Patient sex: F
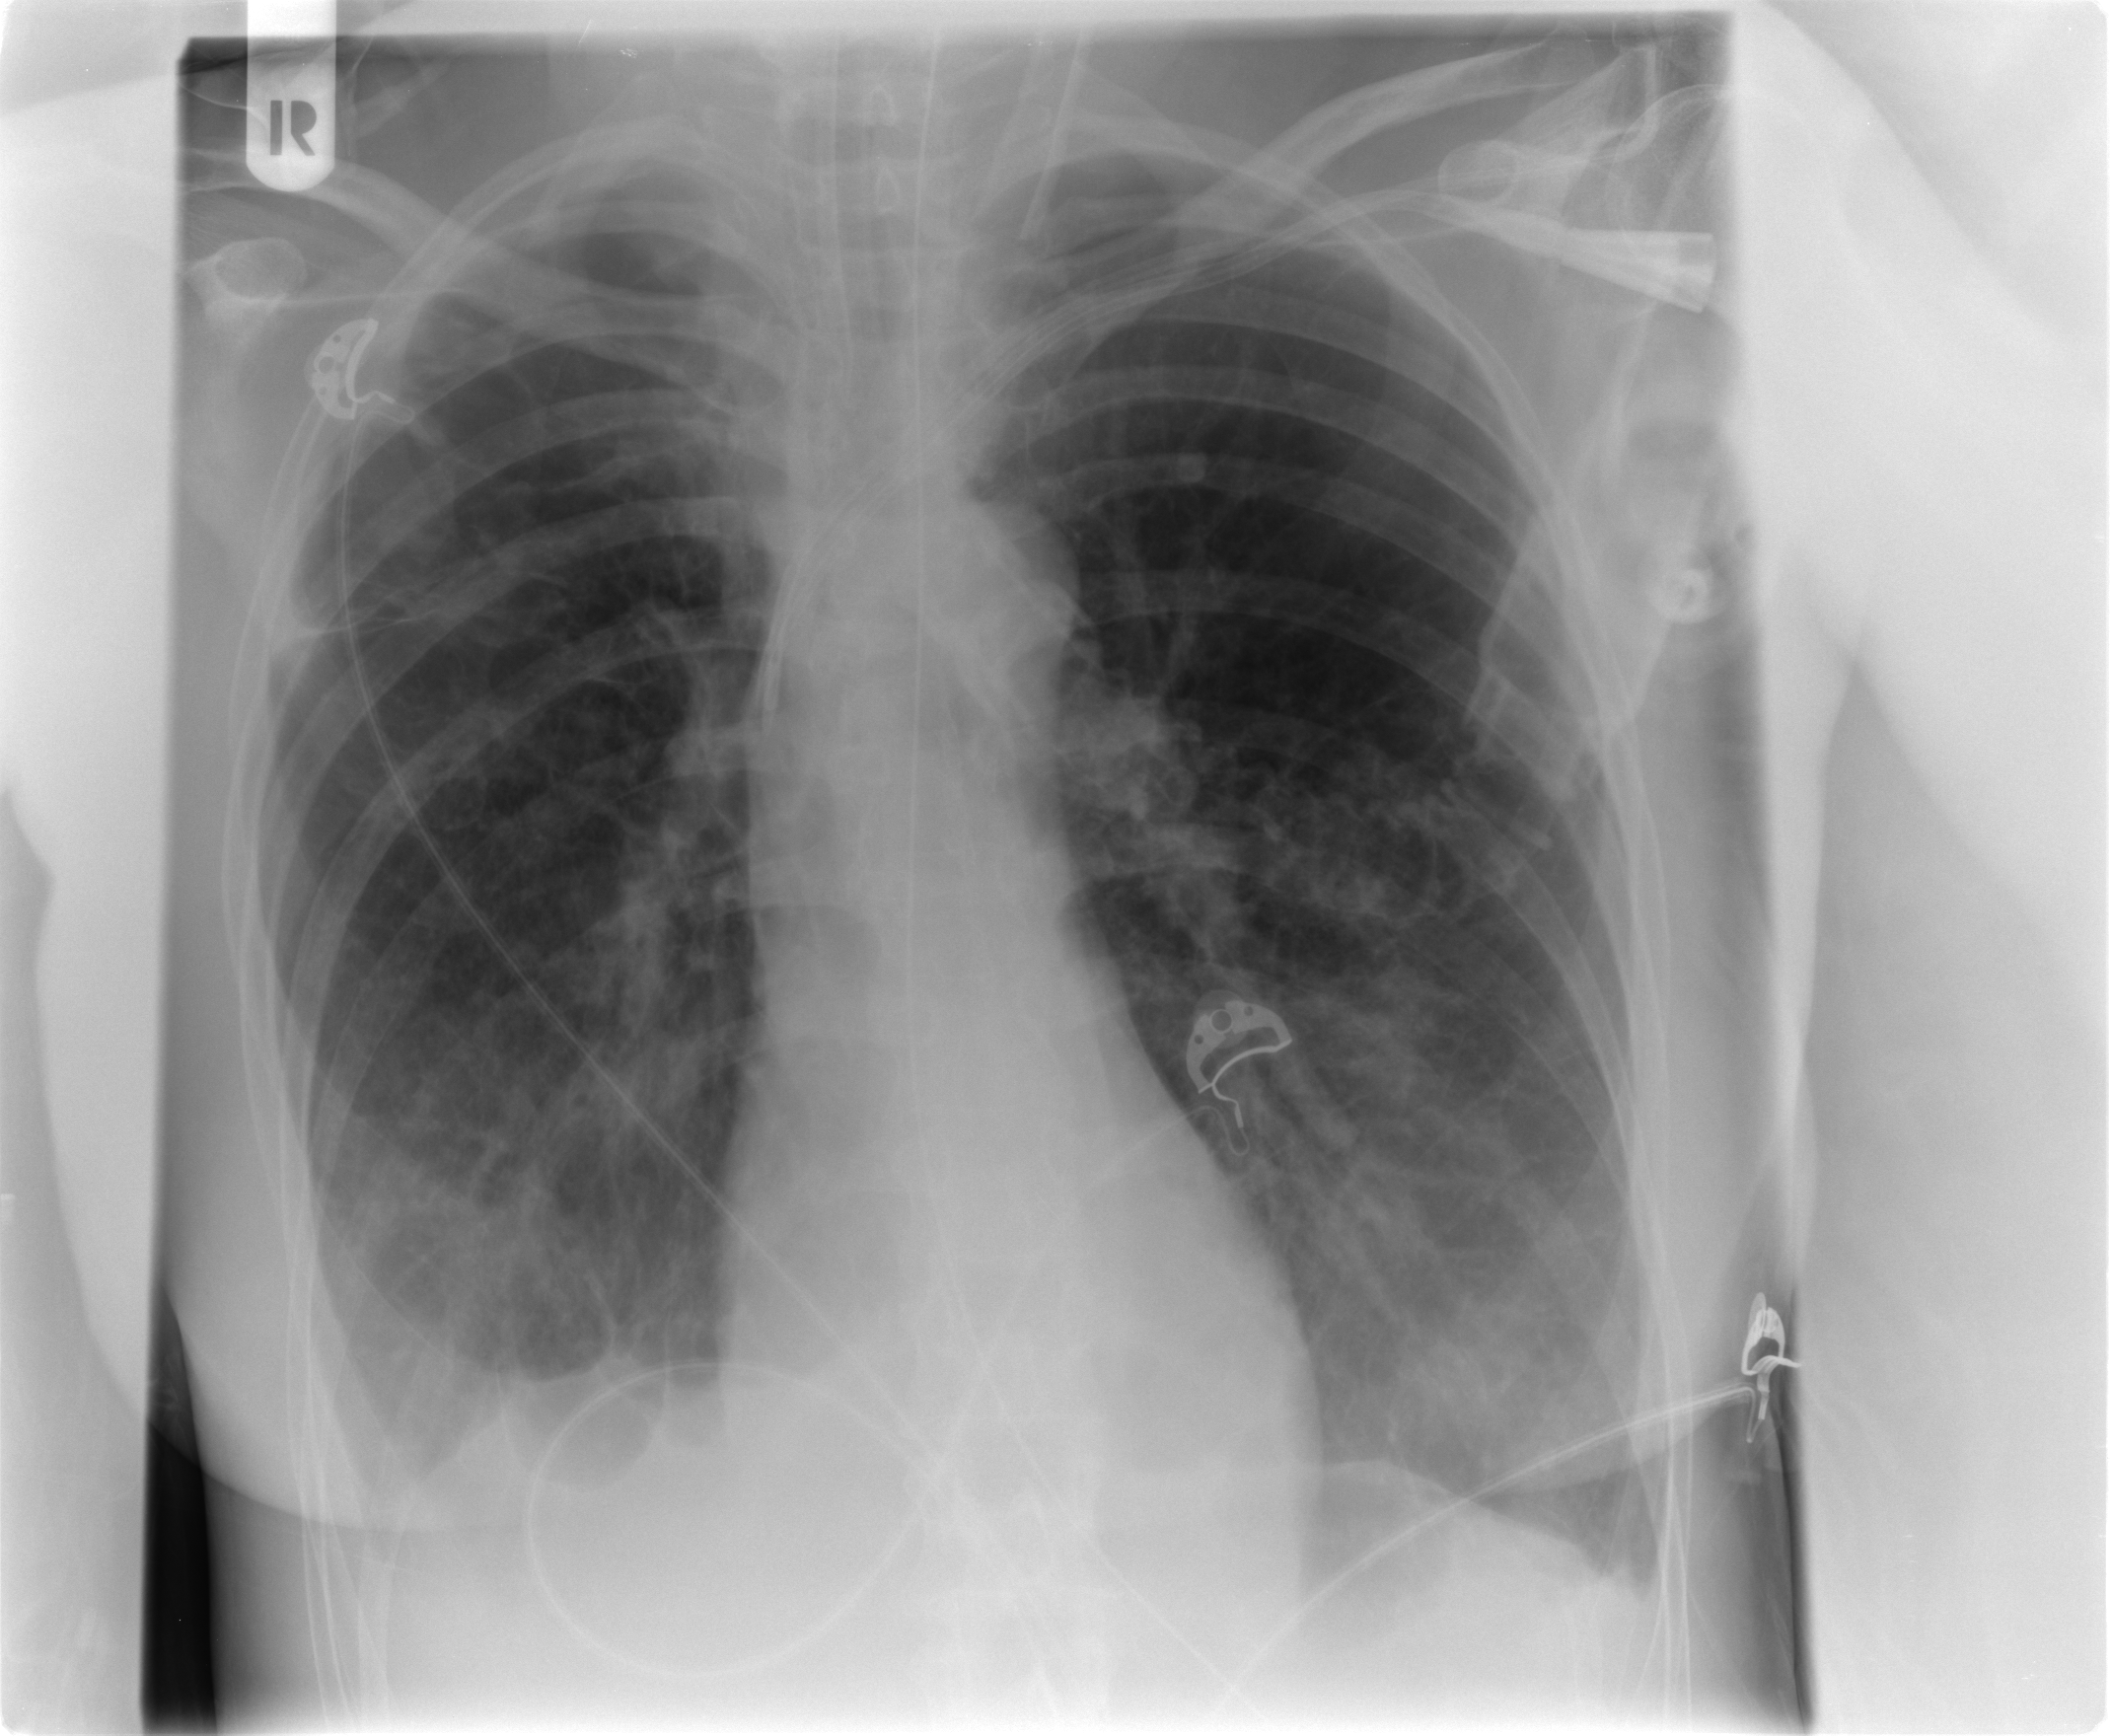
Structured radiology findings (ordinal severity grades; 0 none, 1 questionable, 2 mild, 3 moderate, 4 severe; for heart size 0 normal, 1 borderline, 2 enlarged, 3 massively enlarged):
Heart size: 0
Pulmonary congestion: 0
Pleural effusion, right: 1
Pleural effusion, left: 1
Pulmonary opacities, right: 2
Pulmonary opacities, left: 2
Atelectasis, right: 2
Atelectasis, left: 2